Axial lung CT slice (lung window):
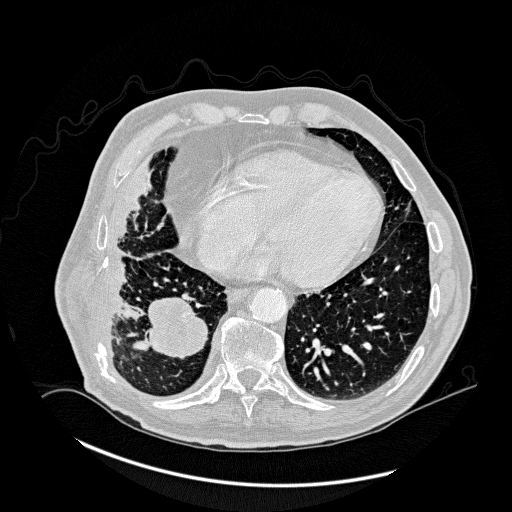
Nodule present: no